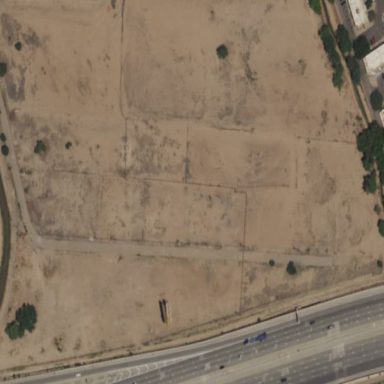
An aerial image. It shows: Brownfield site.